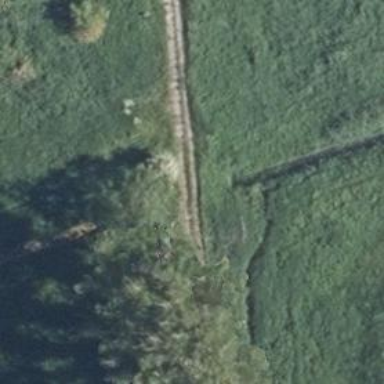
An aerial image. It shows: Culvert tunnel.